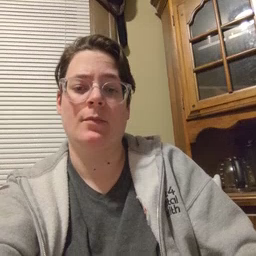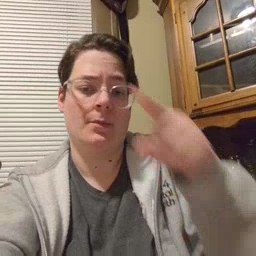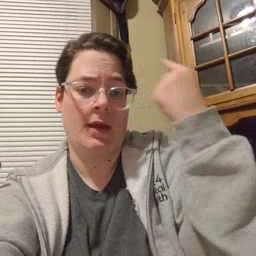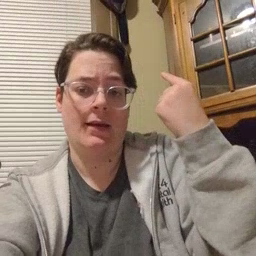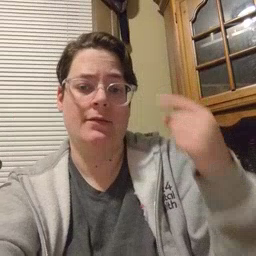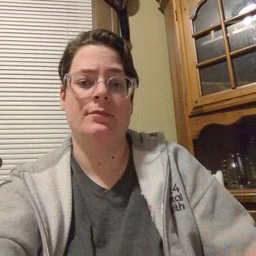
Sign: black